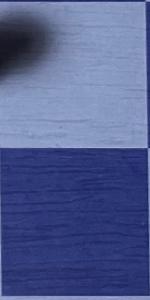
Label: Empty